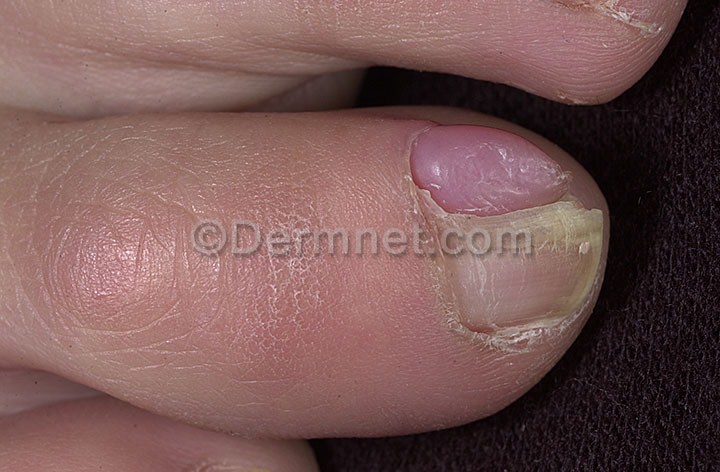
Disease: Systemic Disease